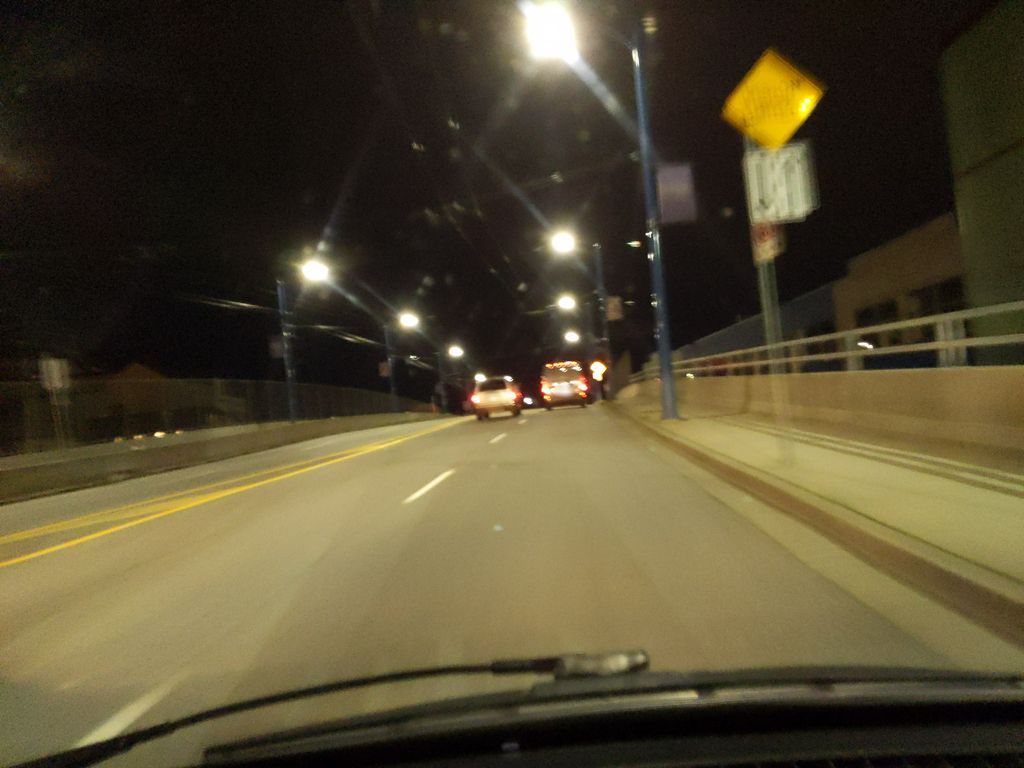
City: vancouver